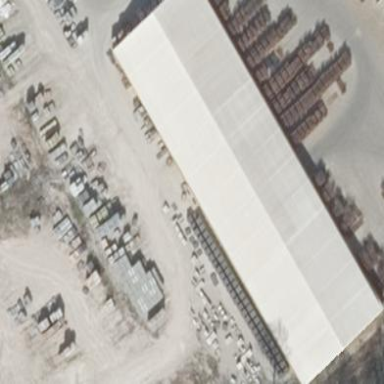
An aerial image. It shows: Industrial building.